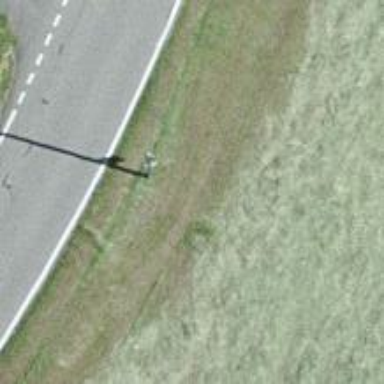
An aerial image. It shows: Power pole.